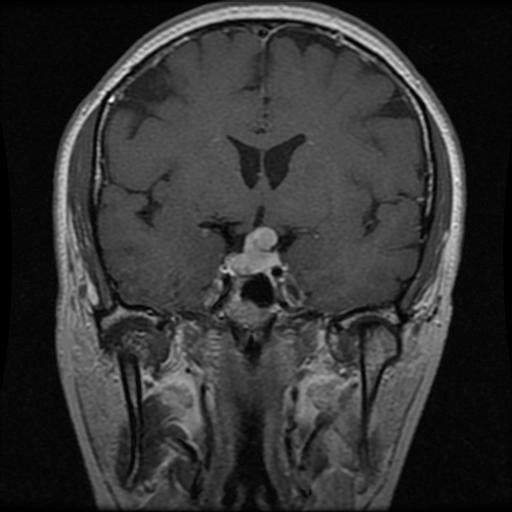
Label: pituitary